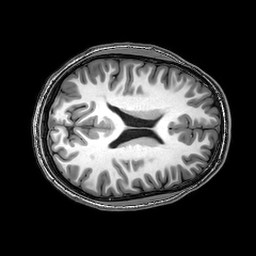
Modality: T1w
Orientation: axial
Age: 22
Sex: male
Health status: healthy
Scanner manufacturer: philips
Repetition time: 0.008251 s
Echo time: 0.00381 s